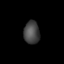
Tissue: lung
Cell type: Endothelial cells
Senescence score: 0.5483
Nuclear area (px): 355
Mean DAPI intensity: 69.392